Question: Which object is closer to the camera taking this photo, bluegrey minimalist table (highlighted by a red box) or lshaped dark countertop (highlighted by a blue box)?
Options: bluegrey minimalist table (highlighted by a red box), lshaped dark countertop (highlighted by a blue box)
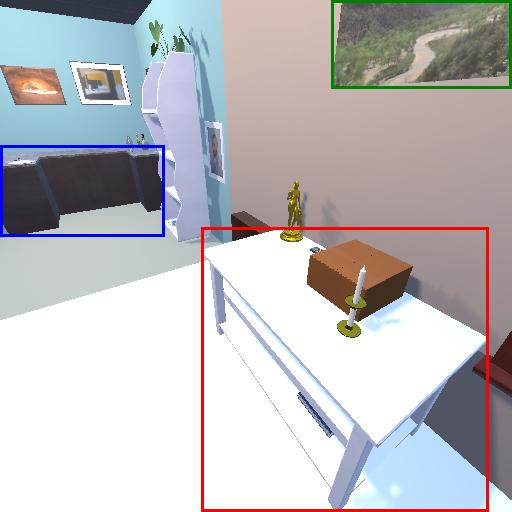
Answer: bluegrey minimalist table (highlighted by a red box)